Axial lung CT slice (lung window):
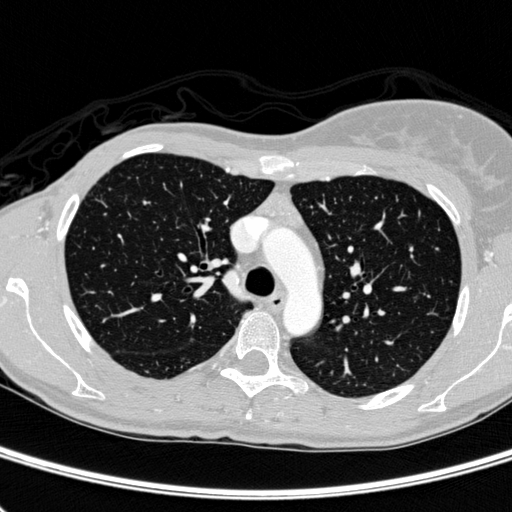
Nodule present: no